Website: crate-barrel
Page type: billing-address
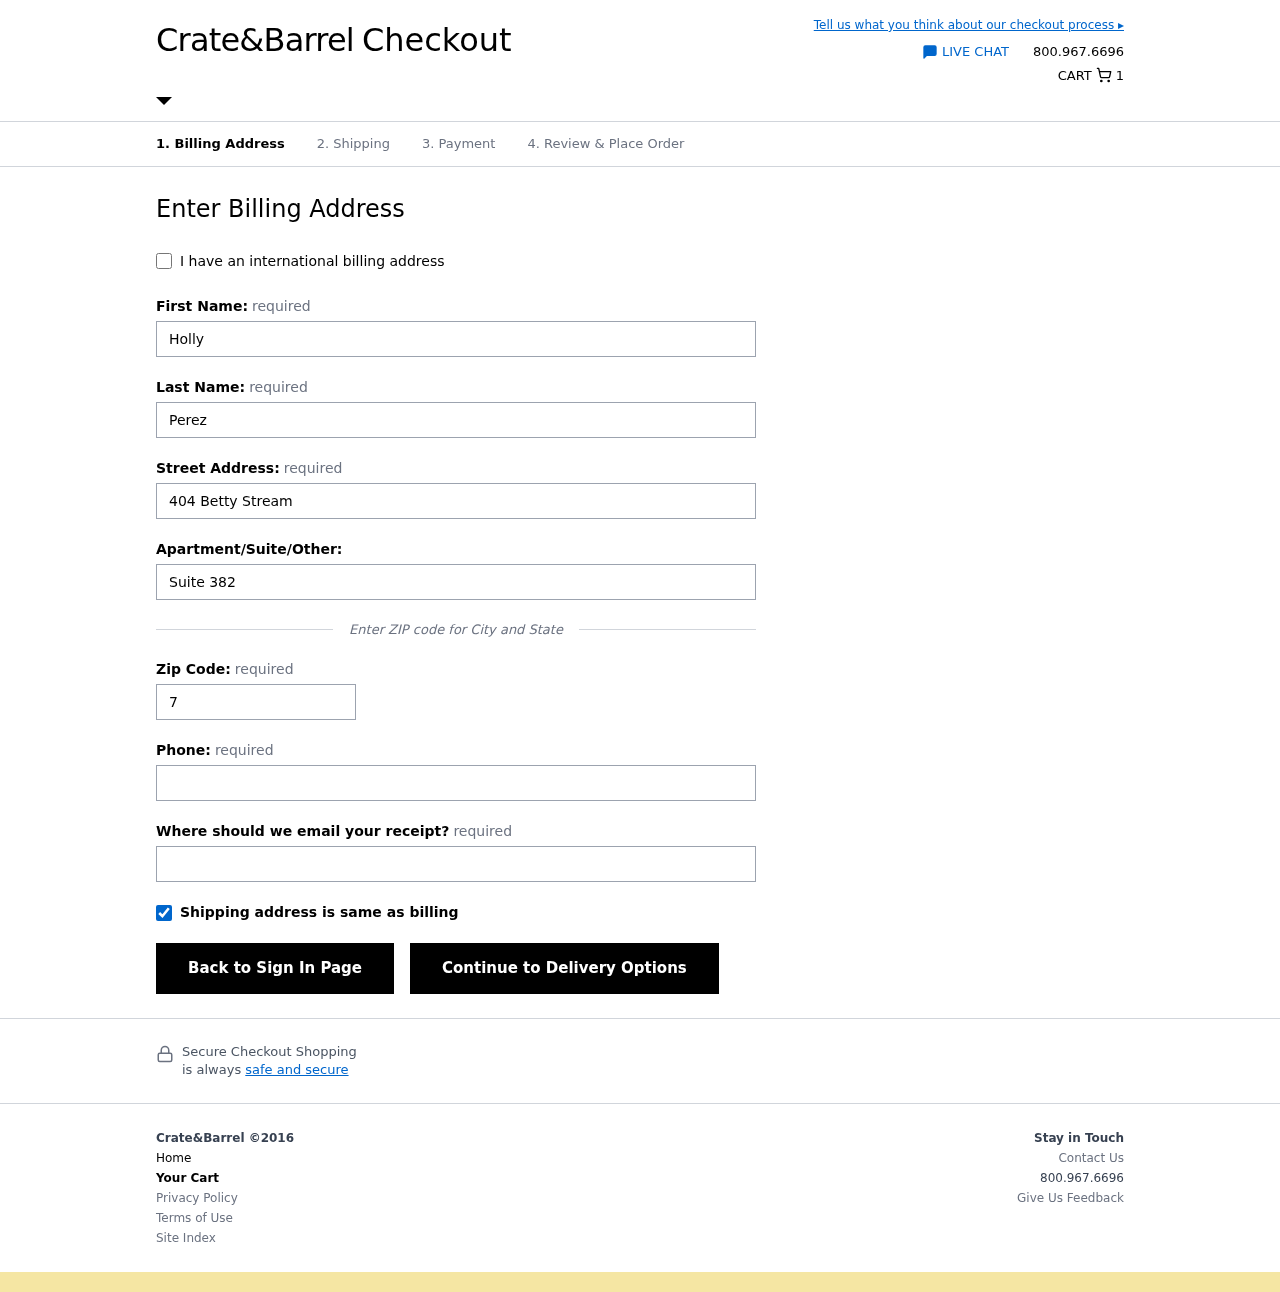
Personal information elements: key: PII_EMAIL
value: hollyperez@gmail.com
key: PII_FIRSTNAME
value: Holly
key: PII_LASTNAME
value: Perez
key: PII_PHONE
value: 4303121202
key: PII_POSTCODE
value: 76267
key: PII_STREET
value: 404 Betty Stream
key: PII_STREET2
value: Suite 382
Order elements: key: ORDER_NUM_ITEMS
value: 1